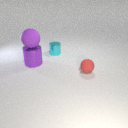
large purple rubber sphere above large purple metal cylinder